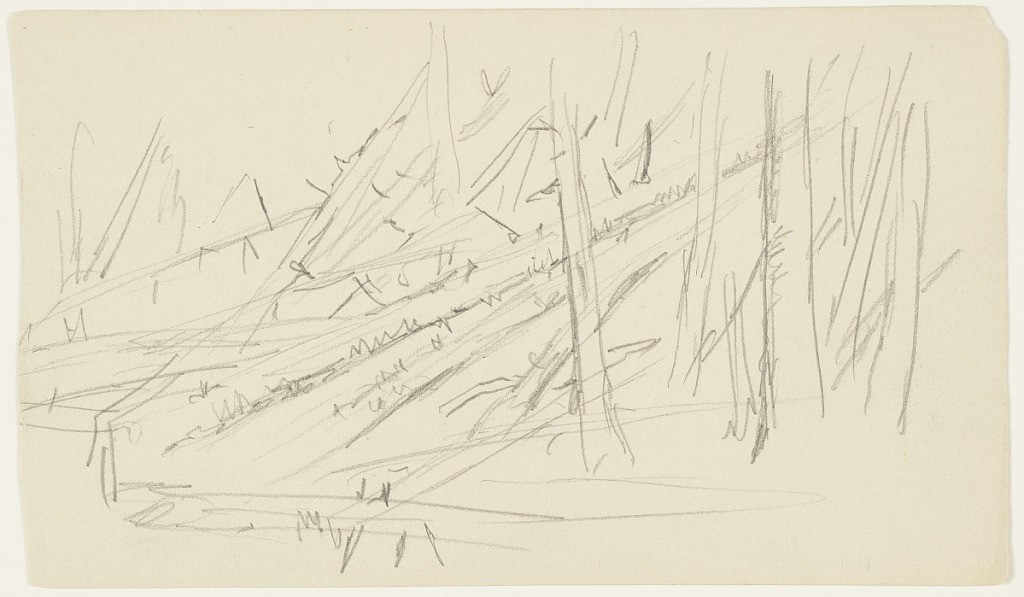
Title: Fallen Trees, Maine
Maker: Frederic Edwin Church, American, 1826–1900
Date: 1876 - 1881
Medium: Graphite on white wove paper
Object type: Drawing
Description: Landscape sketch showing a chaotic view of dead and fallen trees, likely at or near Lake Millinocket in Maine. In the foreground at center, several dead, fallen trees lean diagonally against others that are still standing at right. This scene extends into the background, where dead trees at left continue to lean against those at right.